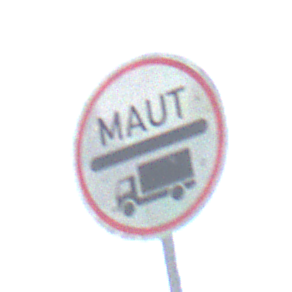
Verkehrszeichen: Mautpflicht
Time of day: SunriseSunset
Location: Outdoor (Nature)
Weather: PartlyCloudy
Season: NotSpecified
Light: Natural